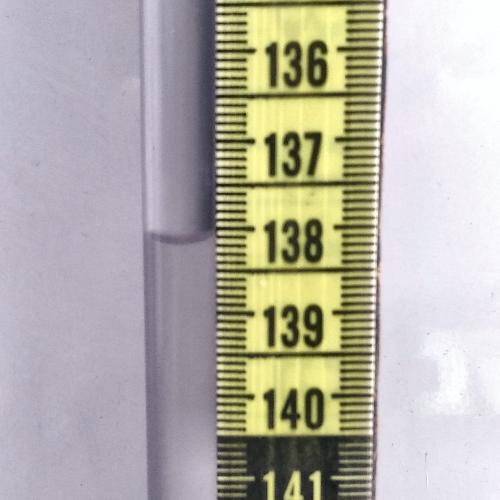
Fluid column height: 138.1 cm